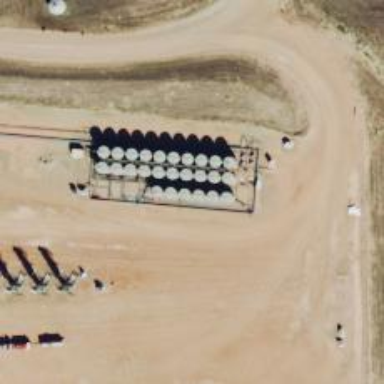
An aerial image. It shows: Storage tank with man-made structure.